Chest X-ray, PA view. Patient: 43 years old, sex M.
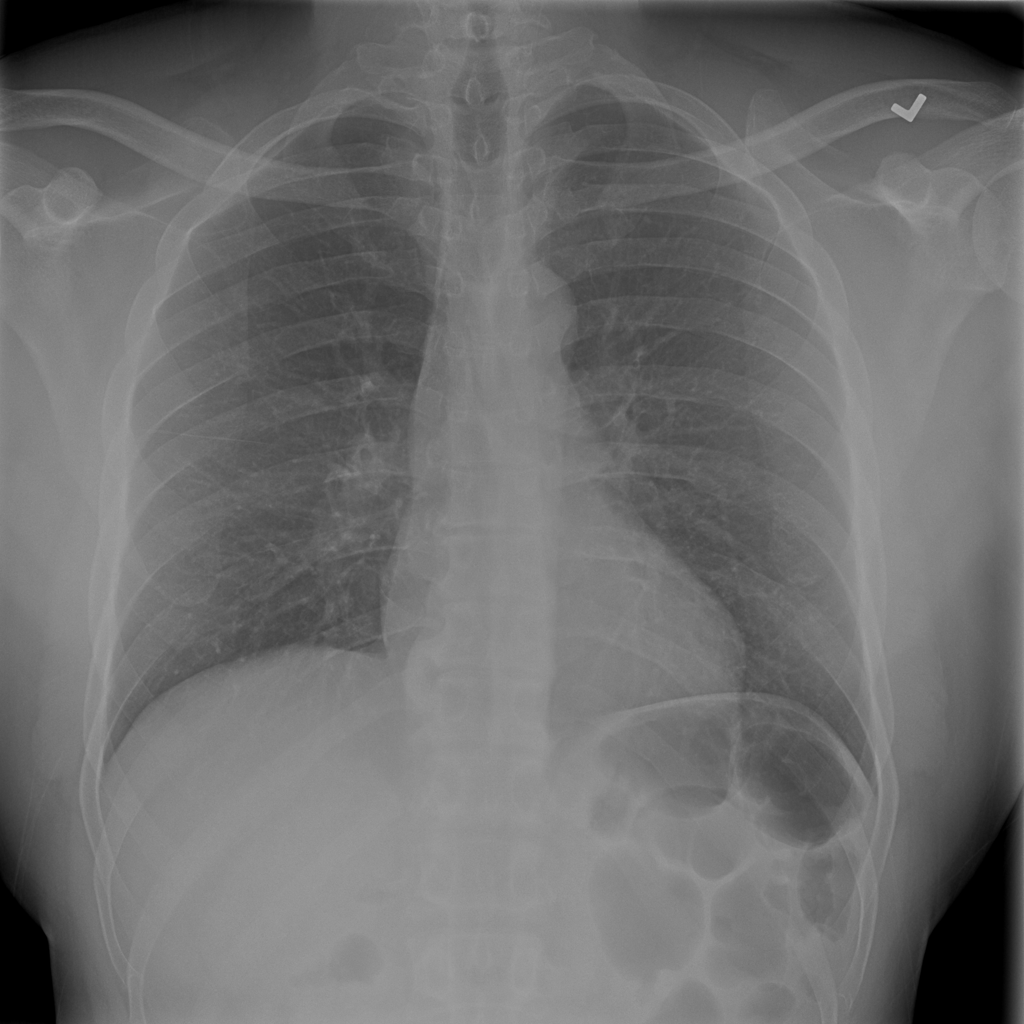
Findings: No Finding